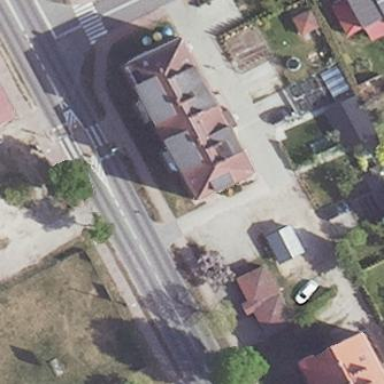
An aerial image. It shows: Residential building.